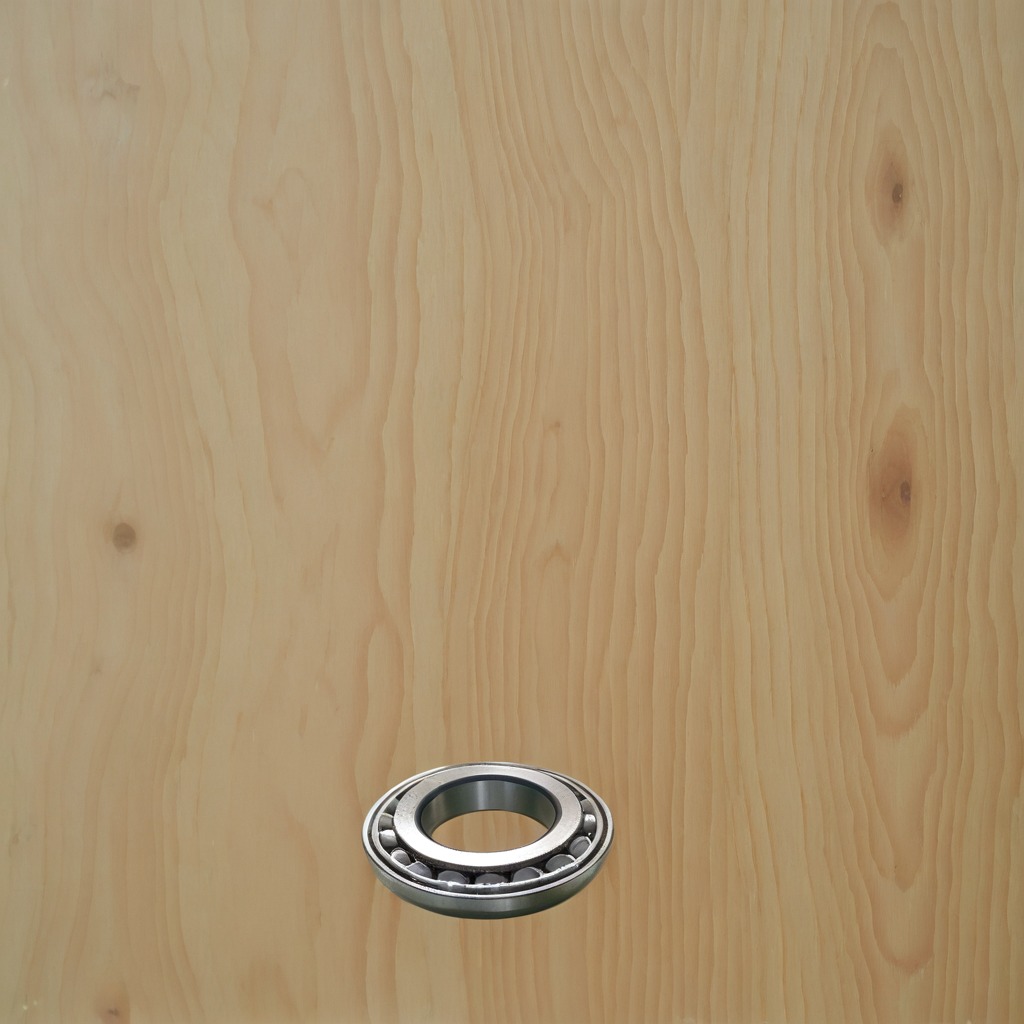
A ball bearing is lying on the plywood surface in a paint workshop.